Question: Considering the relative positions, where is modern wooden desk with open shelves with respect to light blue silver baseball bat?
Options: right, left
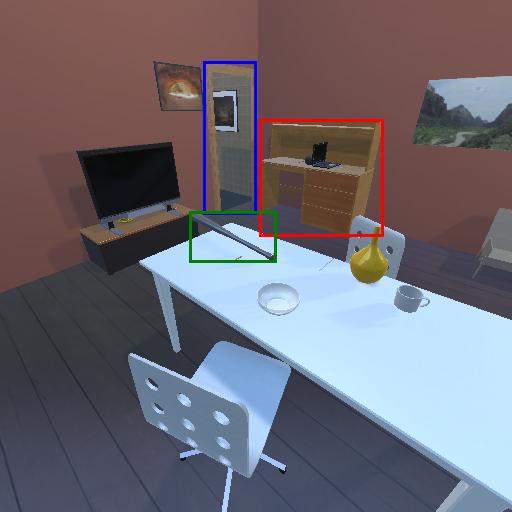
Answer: right